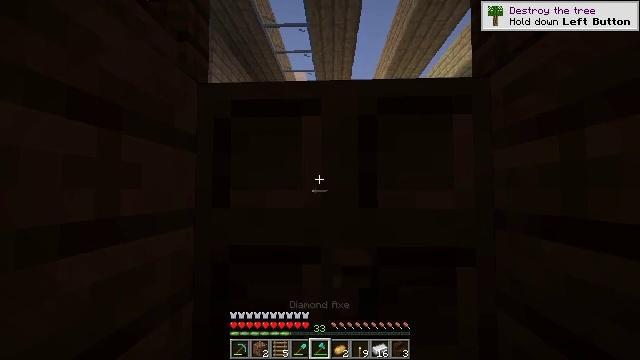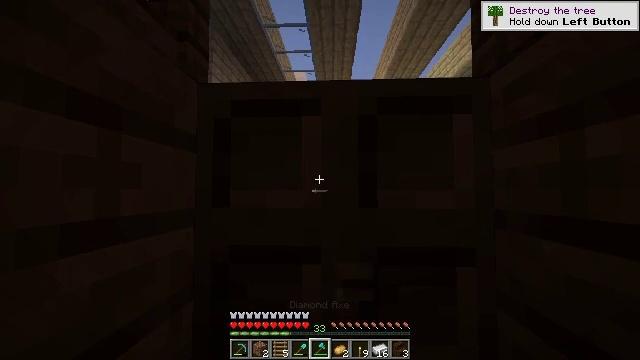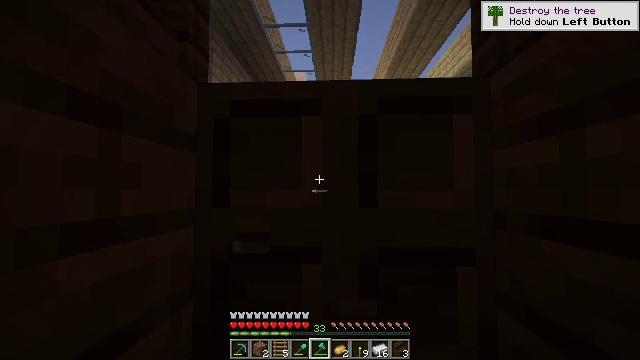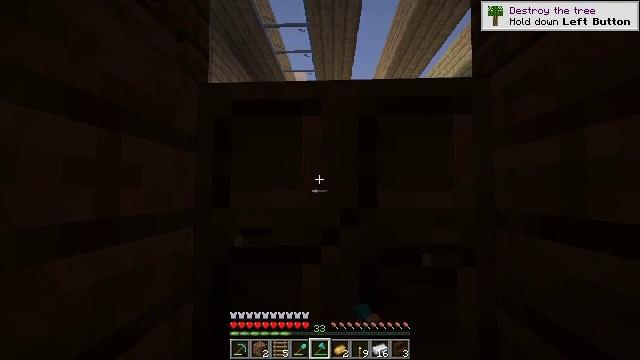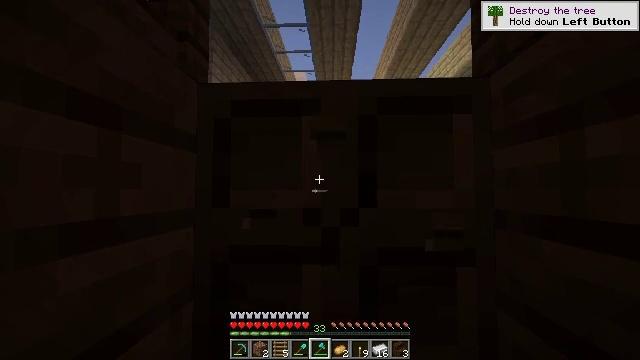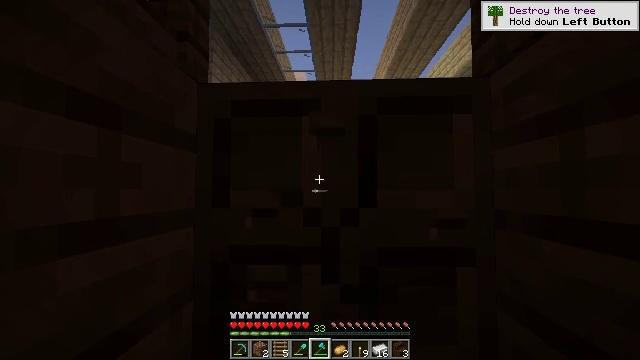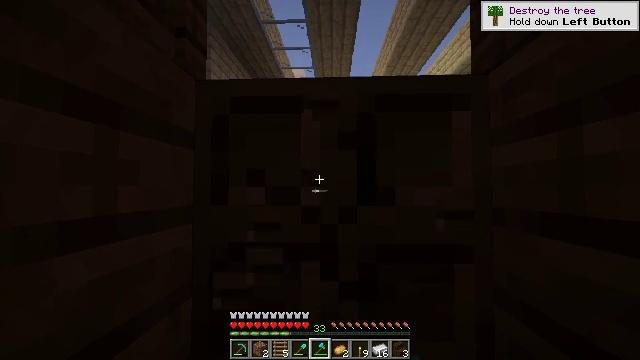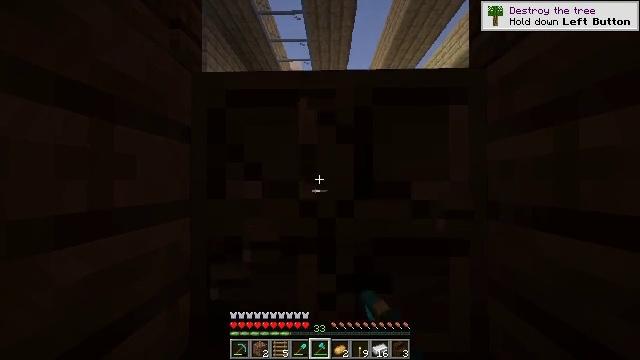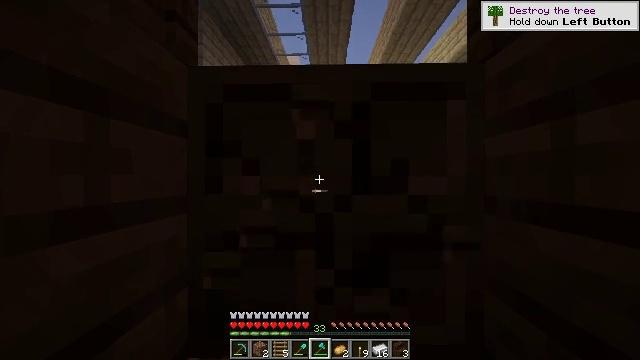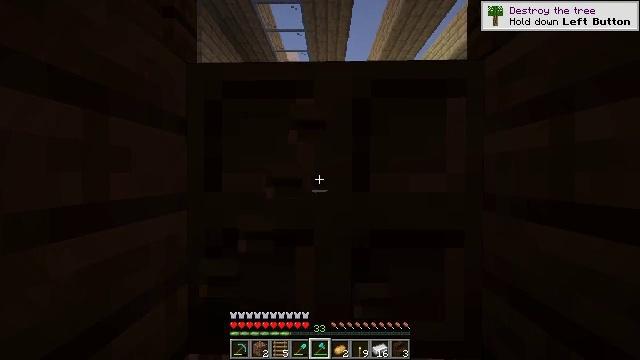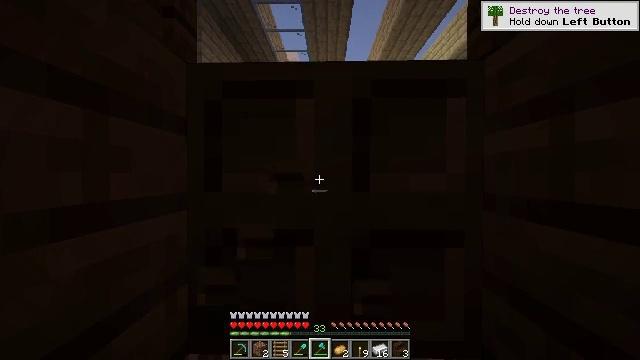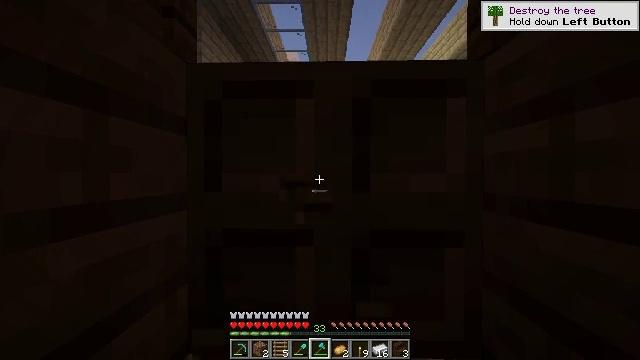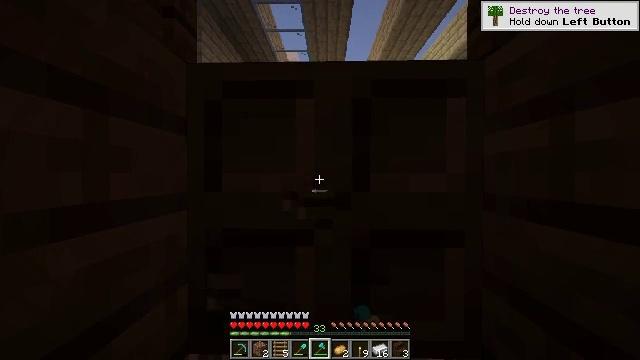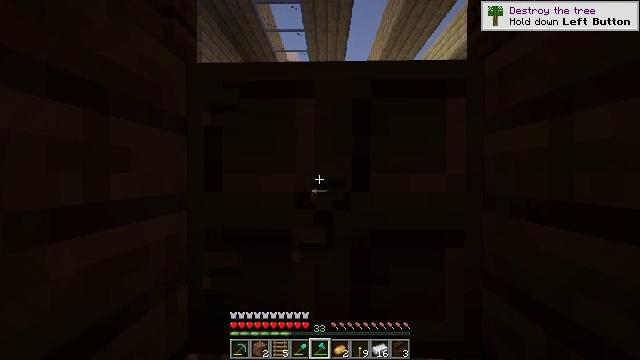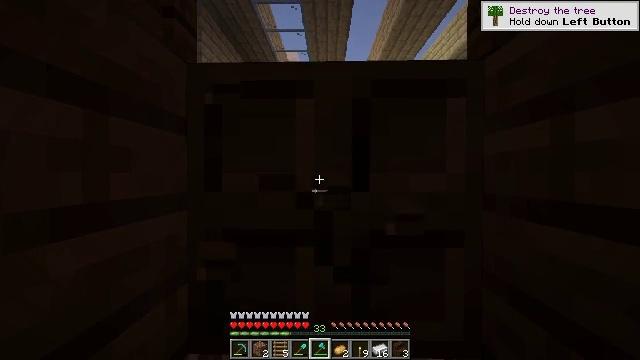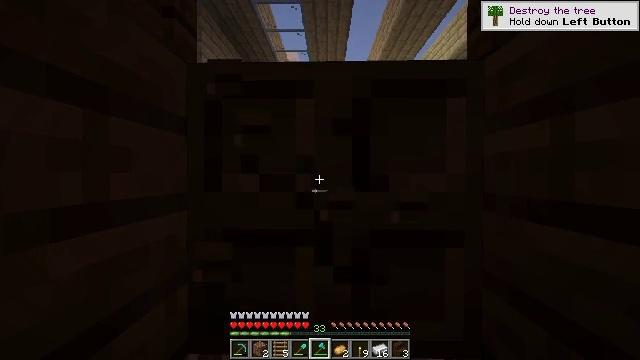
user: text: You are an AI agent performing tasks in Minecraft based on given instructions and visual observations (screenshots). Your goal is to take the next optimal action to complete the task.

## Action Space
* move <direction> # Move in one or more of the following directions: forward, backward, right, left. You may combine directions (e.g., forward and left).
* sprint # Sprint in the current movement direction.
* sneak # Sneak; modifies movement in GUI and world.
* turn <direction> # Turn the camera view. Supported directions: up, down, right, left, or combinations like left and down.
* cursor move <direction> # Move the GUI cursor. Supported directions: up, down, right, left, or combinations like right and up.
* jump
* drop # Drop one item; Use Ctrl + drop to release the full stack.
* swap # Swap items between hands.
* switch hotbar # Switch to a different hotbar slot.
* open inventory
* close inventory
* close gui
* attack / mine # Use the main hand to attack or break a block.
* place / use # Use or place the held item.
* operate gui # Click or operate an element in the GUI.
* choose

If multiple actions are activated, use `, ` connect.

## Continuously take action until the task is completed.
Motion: motion action
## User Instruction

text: Break the dark oak trapdoor to collect it.
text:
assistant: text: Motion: no_op
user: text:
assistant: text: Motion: attack / mine
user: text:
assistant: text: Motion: attack / mine
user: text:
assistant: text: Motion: attack / mine
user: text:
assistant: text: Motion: attack / mine
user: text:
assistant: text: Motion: attack / mine
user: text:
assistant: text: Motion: turn down, attack / mine
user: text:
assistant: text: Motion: turn down, attack / mine
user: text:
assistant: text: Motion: no_op
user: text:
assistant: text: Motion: no_op
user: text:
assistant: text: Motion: attack / mine
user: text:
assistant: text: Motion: attack / mine
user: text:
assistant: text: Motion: attack / mine
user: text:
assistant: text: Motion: attack / mine
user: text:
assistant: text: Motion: attack / mine
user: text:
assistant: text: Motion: attack / mine
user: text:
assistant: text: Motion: no_op
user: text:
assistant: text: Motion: no_op
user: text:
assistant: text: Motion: attack / mine
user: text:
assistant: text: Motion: attack / mine
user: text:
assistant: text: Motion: attack / mine
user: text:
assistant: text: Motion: attack / mine
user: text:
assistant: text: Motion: attack / mine
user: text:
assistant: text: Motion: attack / mine
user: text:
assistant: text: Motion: attack / mine
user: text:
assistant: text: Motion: attack / mine
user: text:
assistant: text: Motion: attack / mine
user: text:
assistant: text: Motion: attack / mine
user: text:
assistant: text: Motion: attack / mine
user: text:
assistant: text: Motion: attack / mine